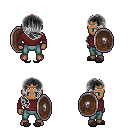
a pixel art fantasy rpg character, male body template, human, dark skin, maroon long-sleeve shirt, teal pants, gray right-swept hairstyle, bronze tiara, gray slippers, shield, four views (front, back, left, right), 2x2 character sprite sheet, small pixel art, hard edges, no anti-aliasing